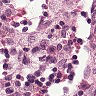
Metastatic tissue present: no